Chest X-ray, AP view. Patient: 27 years old, sex M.
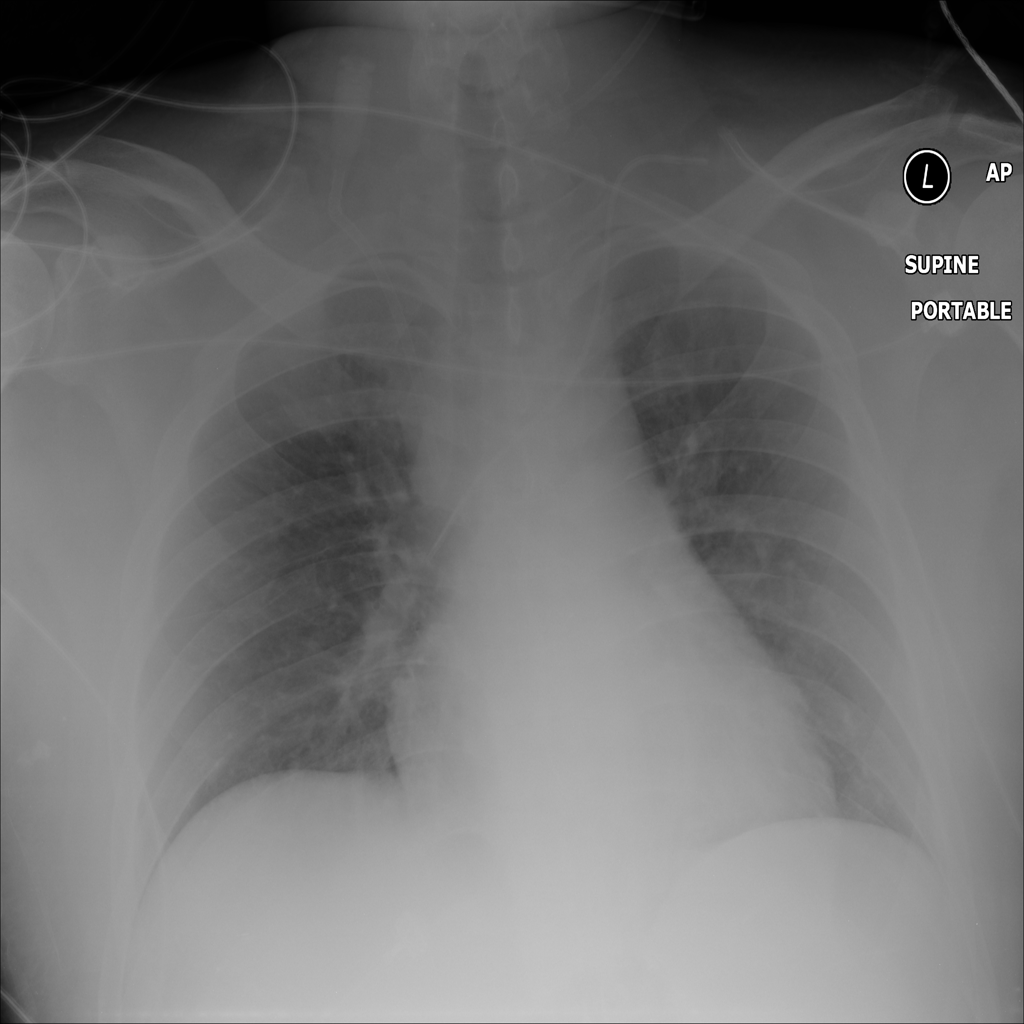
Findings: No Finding